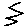
Label: zigzag